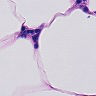
Metastatic tissue present: no